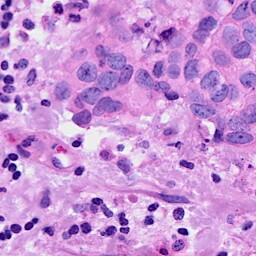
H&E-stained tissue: Breast